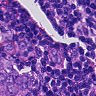
Metastatic tissue present: yes